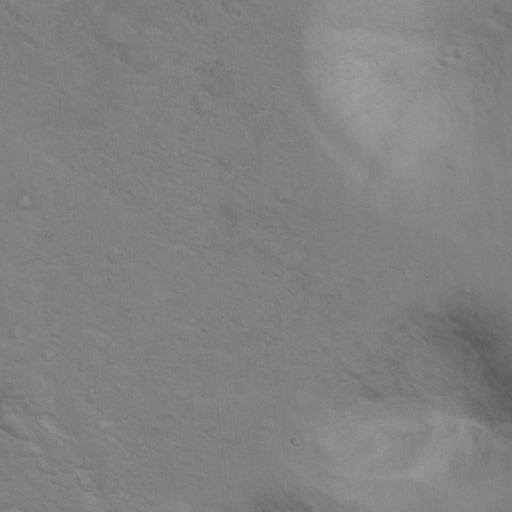
Objects detected: cone, cone, cone